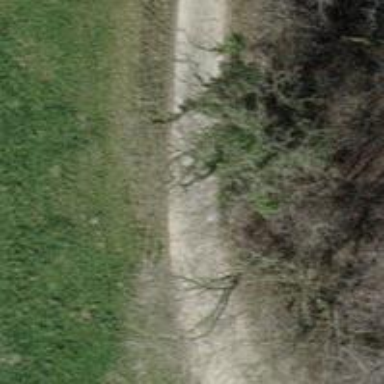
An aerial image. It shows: Path on the ground.